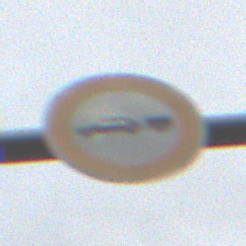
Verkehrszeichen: VerbotPersonenkraftwagenMitAnhaenger
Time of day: Midday
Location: Outdoor (Nature)
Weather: Overcast
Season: NotSpecified
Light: Natural